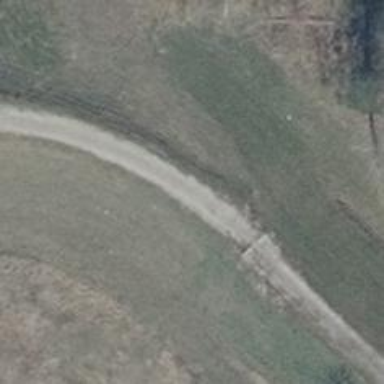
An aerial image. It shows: Track road with embankment.